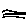
Label: line